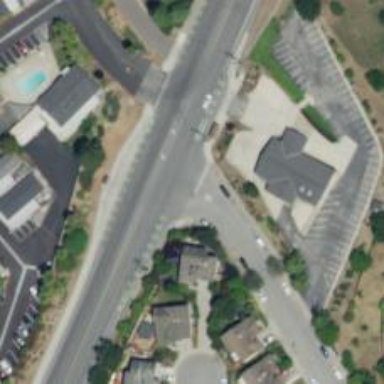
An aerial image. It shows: Road with stop sign.